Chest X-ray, PA view. Patient: 26 years old, sex M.
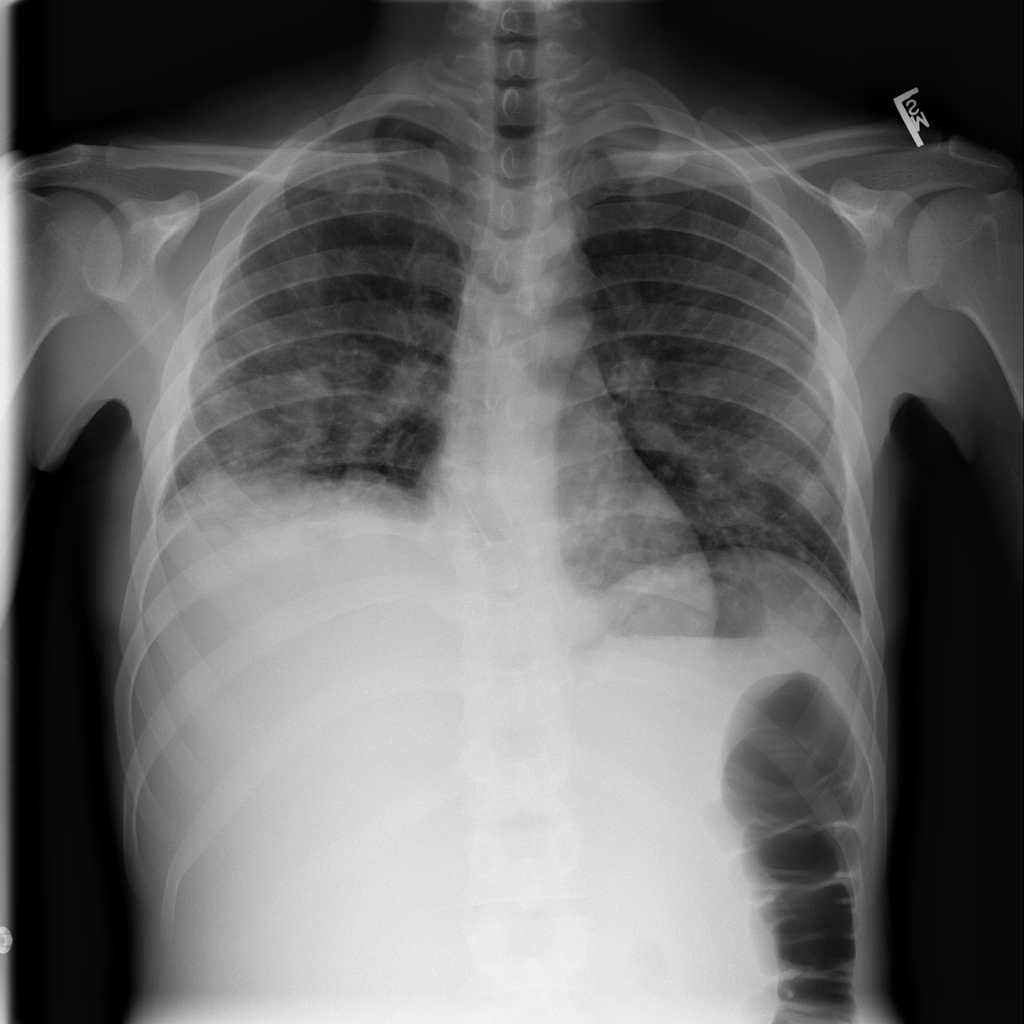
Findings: Effusion